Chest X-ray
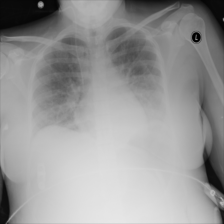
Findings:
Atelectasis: negative
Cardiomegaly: negative
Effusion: negative
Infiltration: positive
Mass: negative
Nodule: negative
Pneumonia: positive
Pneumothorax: negative
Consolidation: negative
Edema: positive
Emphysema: negative
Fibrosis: negative
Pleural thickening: negative
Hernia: negative